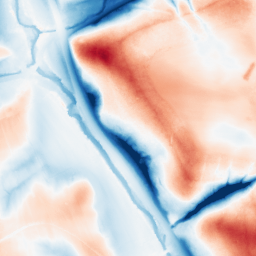
Category: classical
Decomposition family: gaussian_anisotropic
Decomposition parameters: sigma_x: 20
sigma_y: 20
Upsampling method: cubic_catmull_rom
Upsampling parameters: scale: 8
Upsampling scale: 8